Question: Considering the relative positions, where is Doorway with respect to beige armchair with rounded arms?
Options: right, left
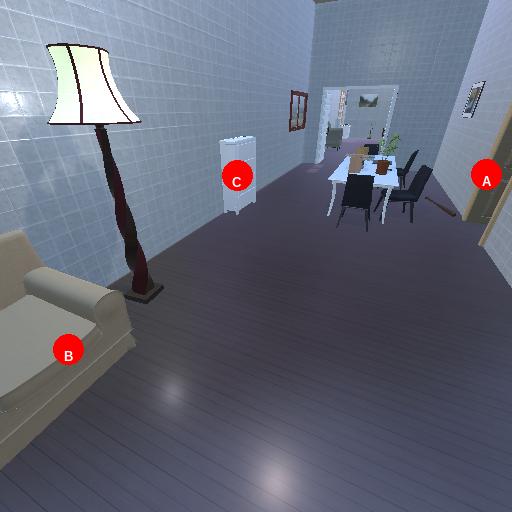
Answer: right